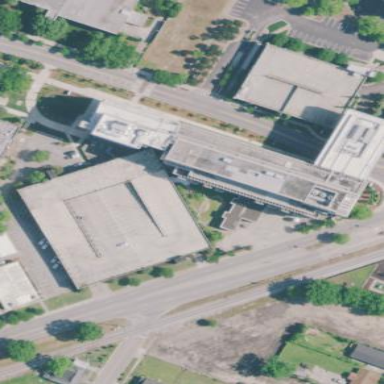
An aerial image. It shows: Building with parking area.